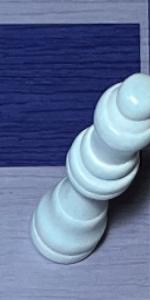
Label: Queen_White